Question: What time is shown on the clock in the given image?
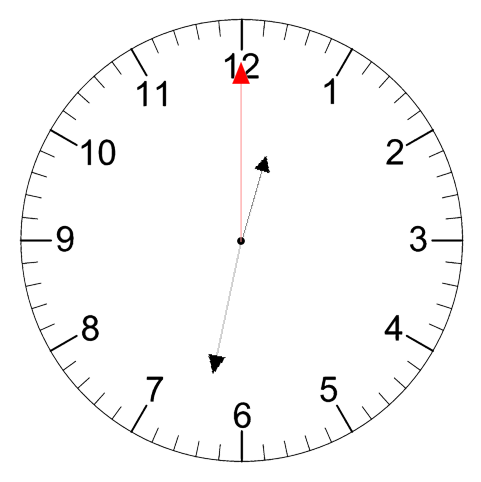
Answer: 12:32:00